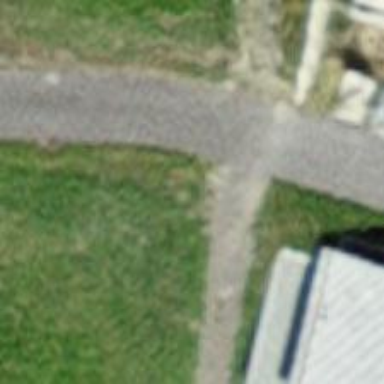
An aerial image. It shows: Service road with grade 5 tracktype.